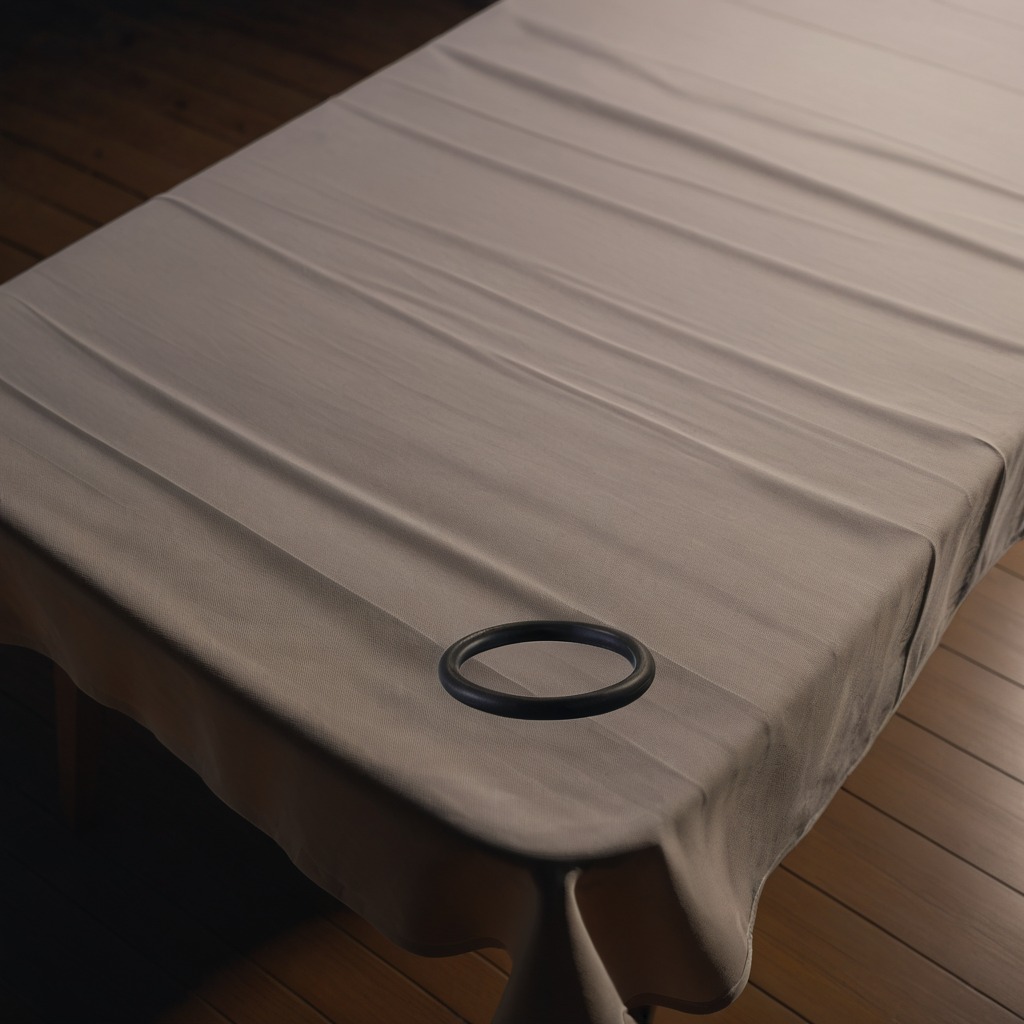
A rubber O-ring is lying on the wooden table.